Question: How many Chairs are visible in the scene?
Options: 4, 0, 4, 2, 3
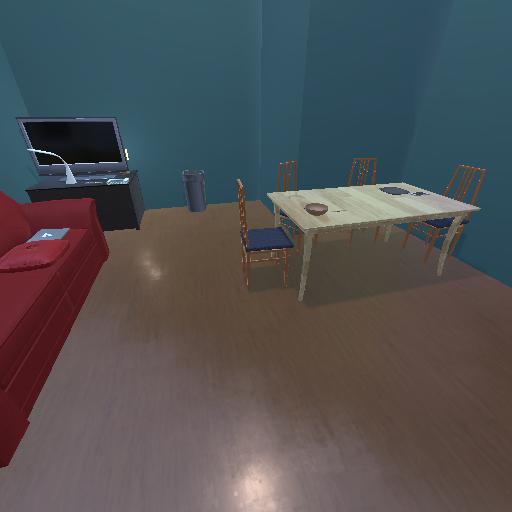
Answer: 4